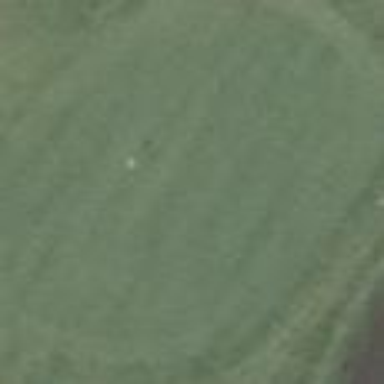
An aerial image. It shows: Golf green.